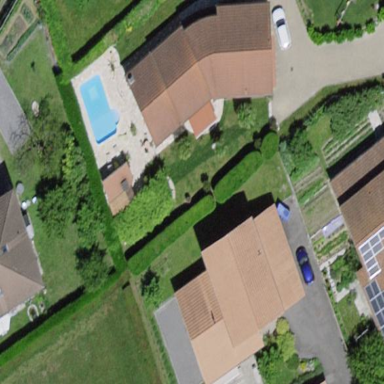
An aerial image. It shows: Detached building.